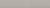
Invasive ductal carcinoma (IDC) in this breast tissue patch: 0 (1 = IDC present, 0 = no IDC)